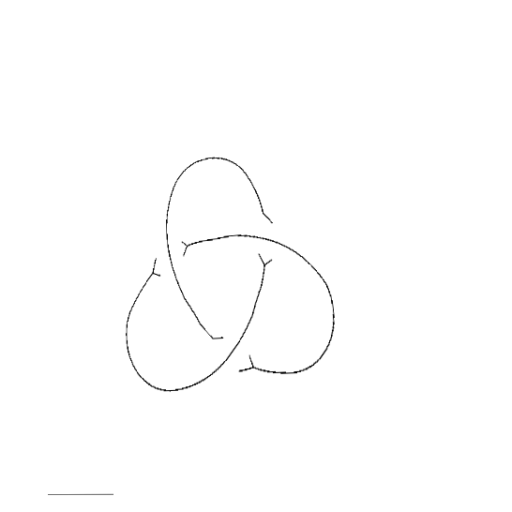
Crossing number: 3